Field crop: tomato
Growth stage: 1
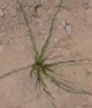
Species: cyperus